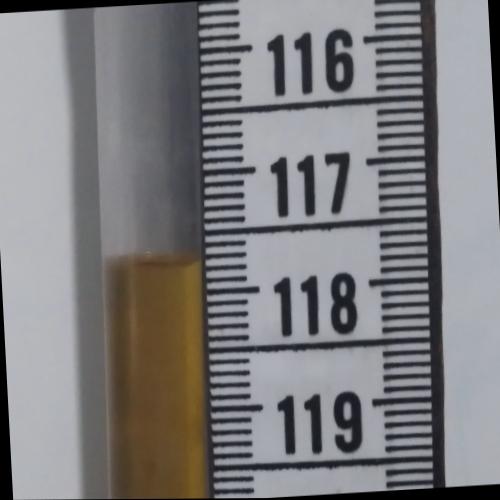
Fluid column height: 117.7 cm